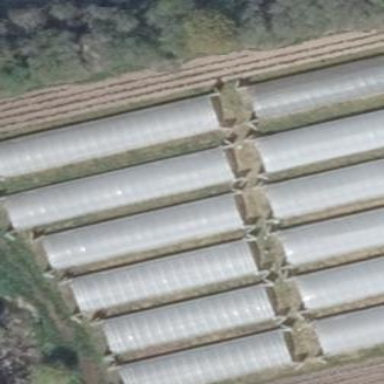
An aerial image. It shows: Greenhouse used for horticulture.